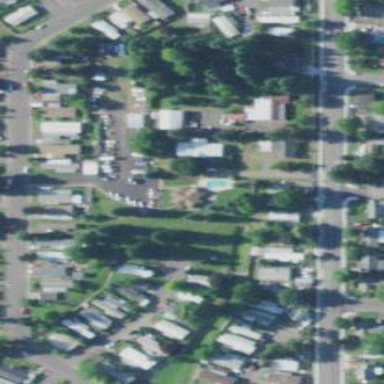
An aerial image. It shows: Residential area designated as trailer park.